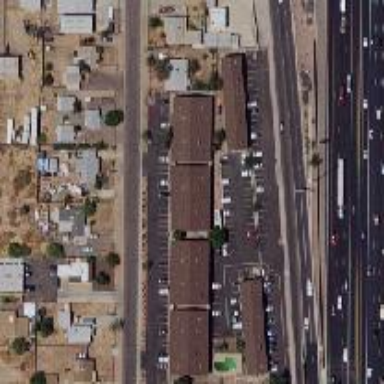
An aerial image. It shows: Retail area with motel nearby.